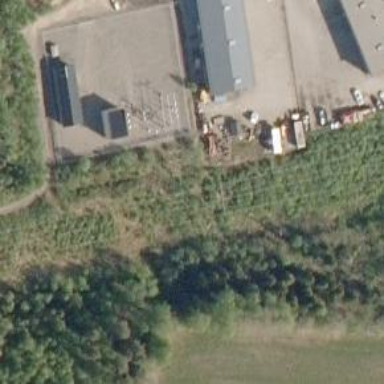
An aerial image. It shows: Power substation.